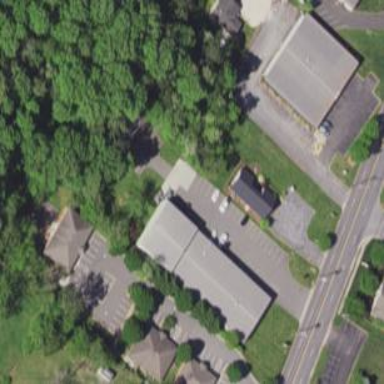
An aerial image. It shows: Fitness center building.